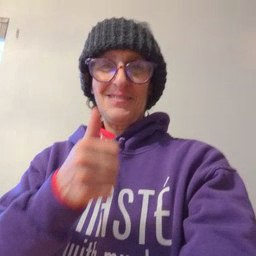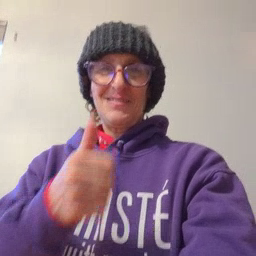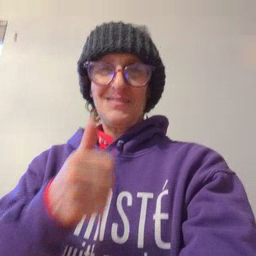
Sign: yourself